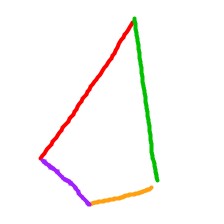
Shape: kite